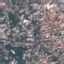
Land use / land cover class: Residential